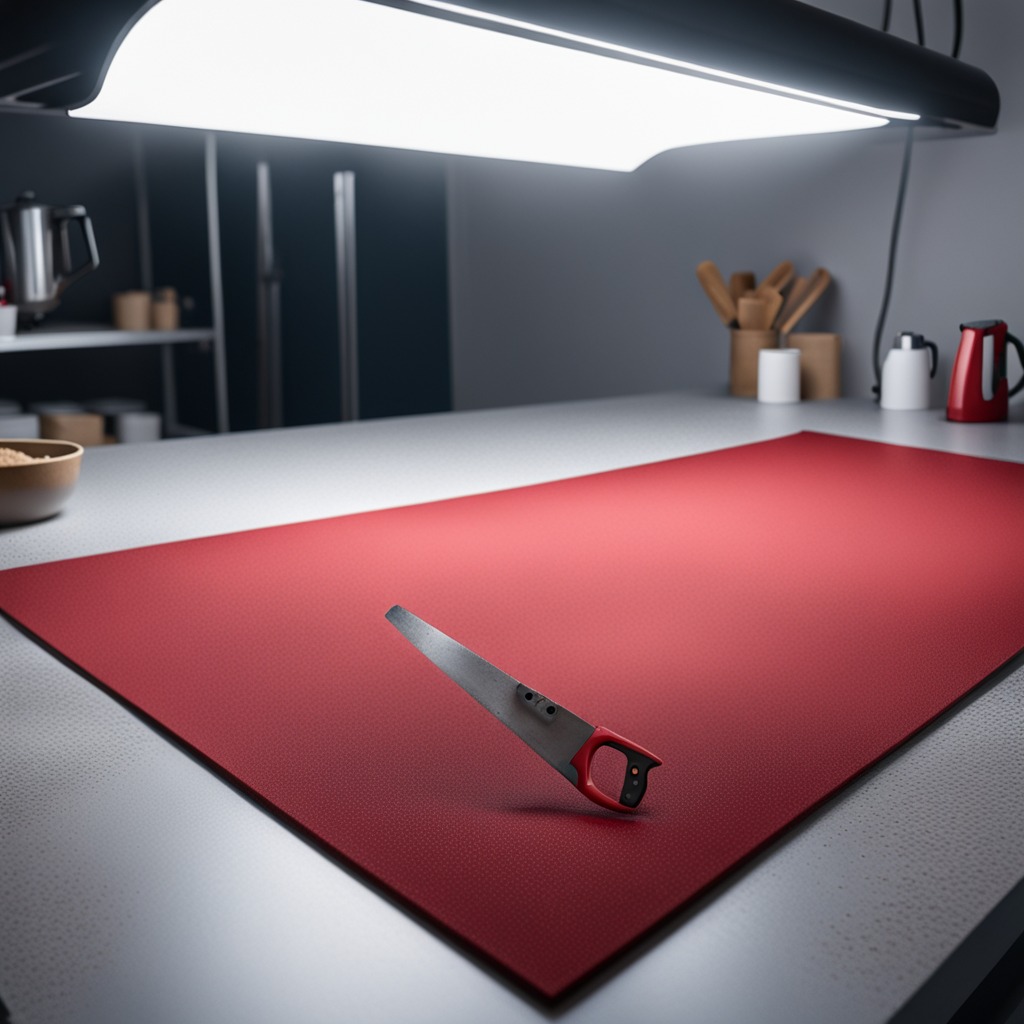
A metal saw lies on a clean granite tabletop covered with a red rubber mat inside a workshop under bright overhead lighting crisp shadows high clarity worn but beneath the mat.